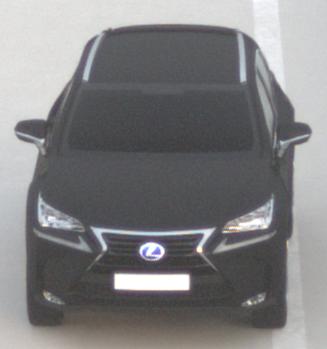
Make: Lexus
Model: NX 300h
Detailed model: NX (AZ1)
Model produced from: 2017/11
Model produced until: 2018/08
Doors: 5
Color: black
Road condition: dry road
Daytime: sunrise or sunset
Contrast: low contrast